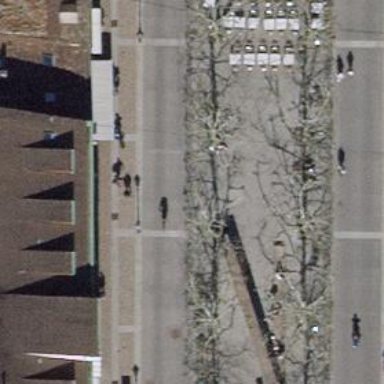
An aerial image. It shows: Avenue lined with trees.